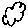
Label: cloud